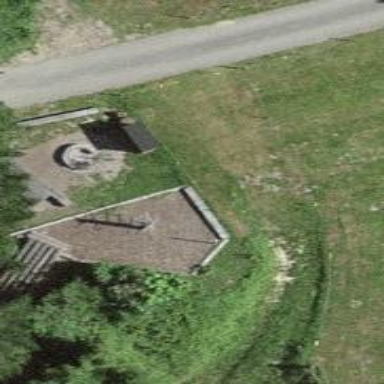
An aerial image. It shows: Barbecue facility.